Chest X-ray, PA view. Patient: 59 years old, sex M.
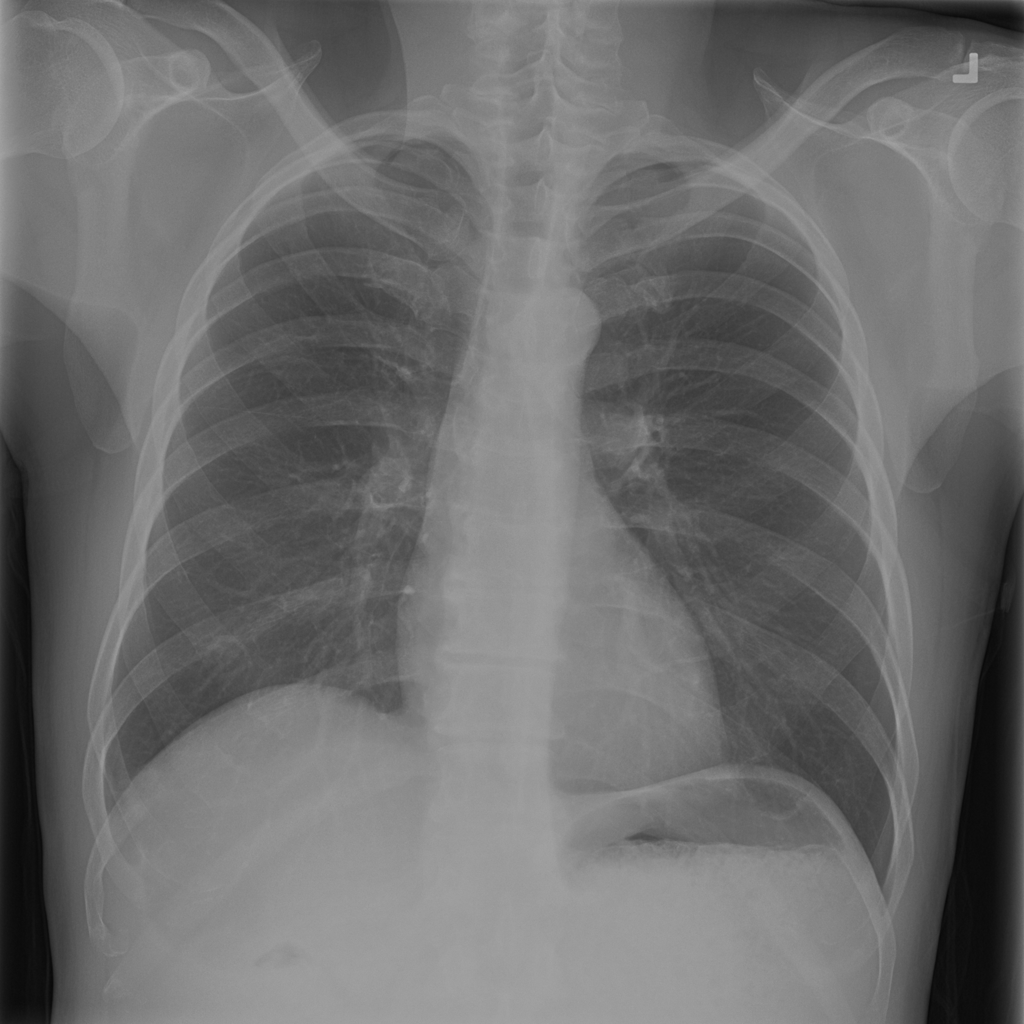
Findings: No Finding